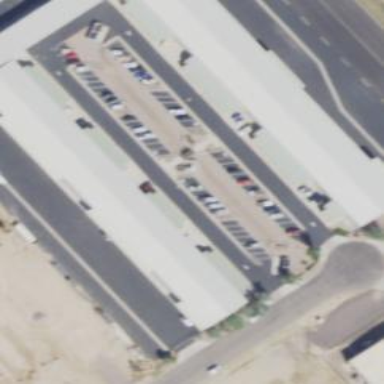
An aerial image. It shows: Building used for storage rental.